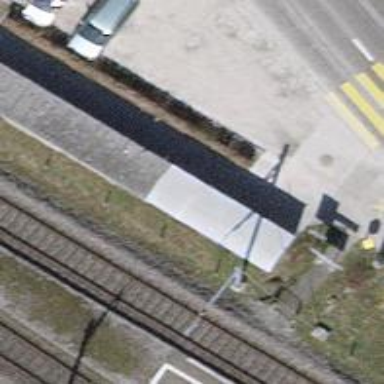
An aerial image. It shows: Shed designated as bicycle parking facility.